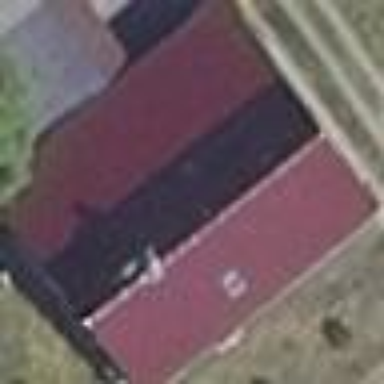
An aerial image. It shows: Simple house.